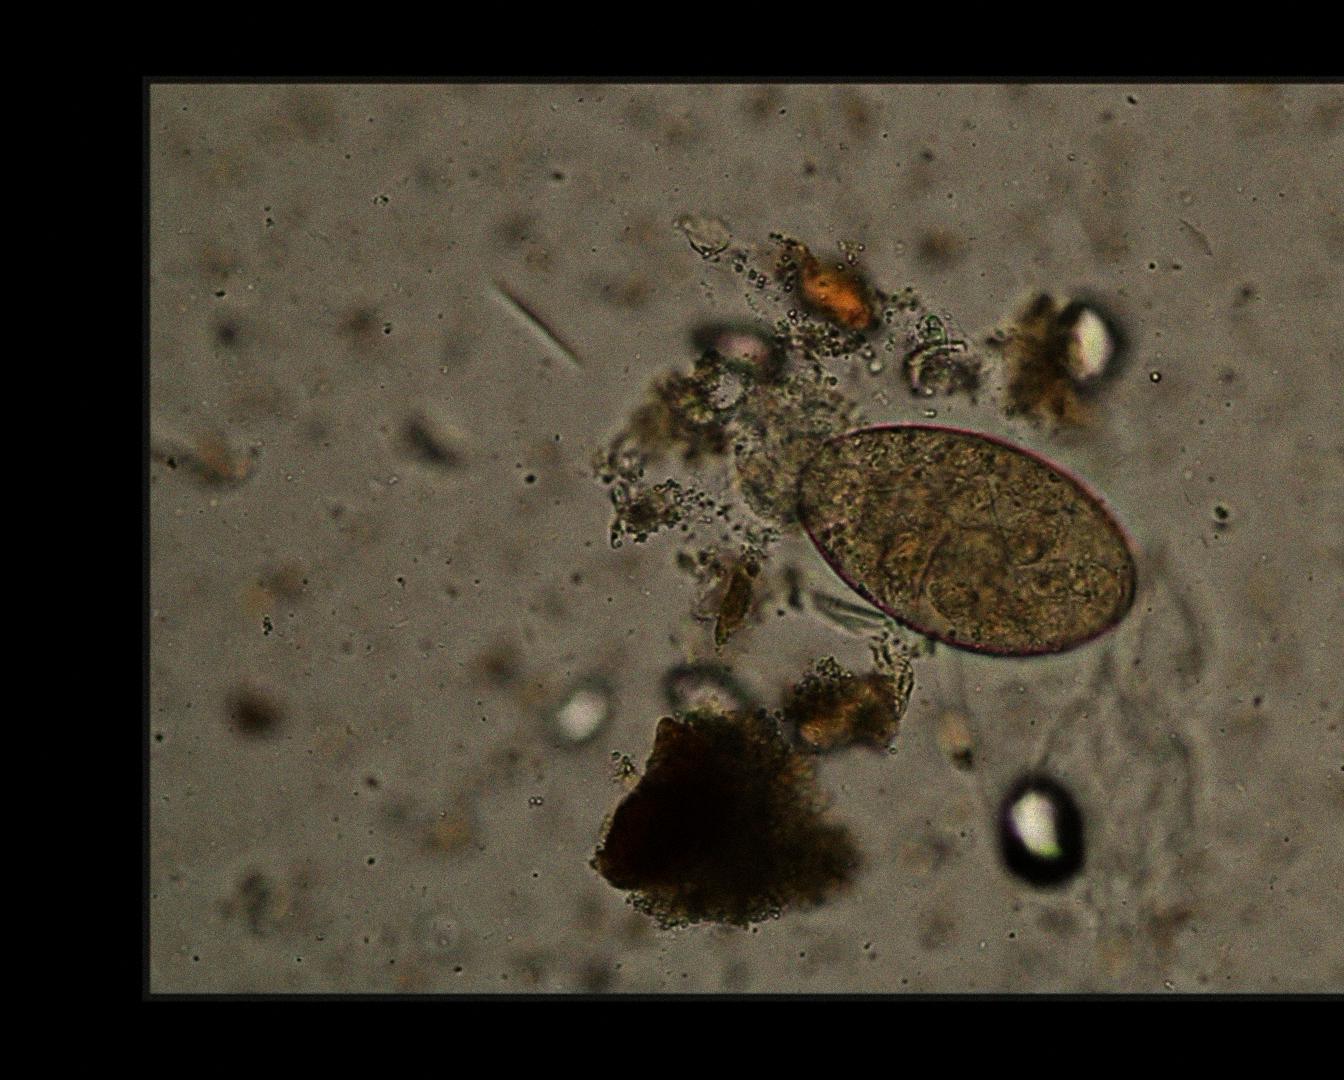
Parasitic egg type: Fasciolopsis buski